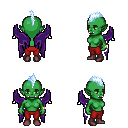
a pixel art fantasy rpg character, female body template, orc, green skin, purple wings, red pants, white cyan mohawk hairstyle, bracelets, maroon shoes, four views (front, back, left, right), 2x2 character sprite sheet, small pixel art, hard edges, no anti-aliasing